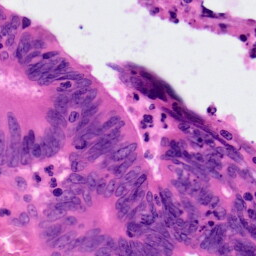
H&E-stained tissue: Colon